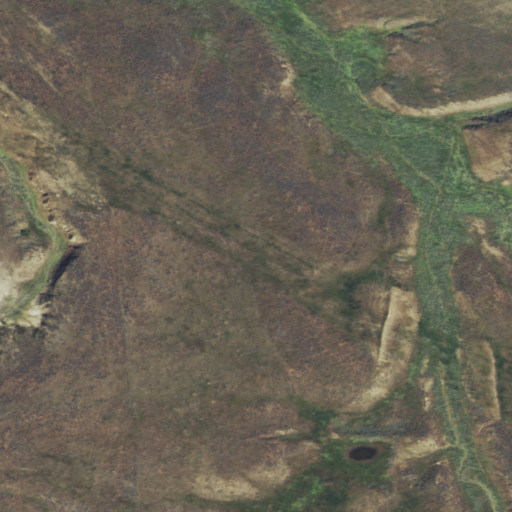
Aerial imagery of valley in Wyoming named Long Draw containing shrub and grassland